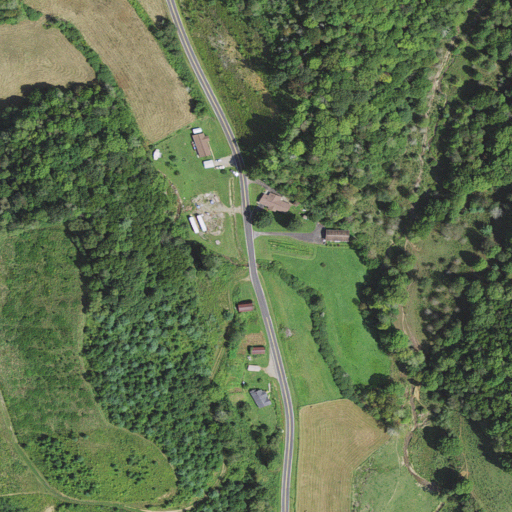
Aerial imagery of valley in North Carolina named Denny Hollow containing deciduous forest, pasture, open development, mixed forest, and woody wetlands